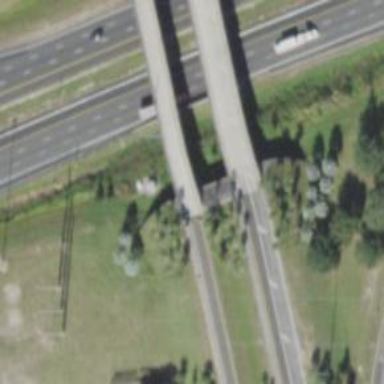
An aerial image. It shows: Beam bridge on motorway link with trumpet junction.